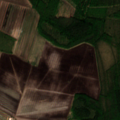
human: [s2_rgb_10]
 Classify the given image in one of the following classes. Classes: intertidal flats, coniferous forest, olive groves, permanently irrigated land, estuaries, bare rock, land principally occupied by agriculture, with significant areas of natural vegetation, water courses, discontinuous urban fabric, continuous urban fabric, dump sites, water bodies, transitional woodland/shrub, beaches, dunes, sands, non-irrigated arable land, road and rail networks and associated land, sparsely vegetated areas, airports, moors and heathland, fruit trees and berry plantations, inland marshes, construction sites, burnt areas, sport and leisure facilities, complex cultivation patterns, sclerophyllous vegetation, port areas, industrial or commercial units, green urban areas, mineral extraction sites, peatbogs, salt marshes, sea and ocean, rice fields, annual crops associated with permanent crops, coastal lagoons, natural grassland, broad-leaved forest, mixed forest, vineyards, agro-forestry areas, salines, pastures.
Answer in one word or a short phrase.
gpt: non-irrigated arable land, coniferous forest, mixed forest